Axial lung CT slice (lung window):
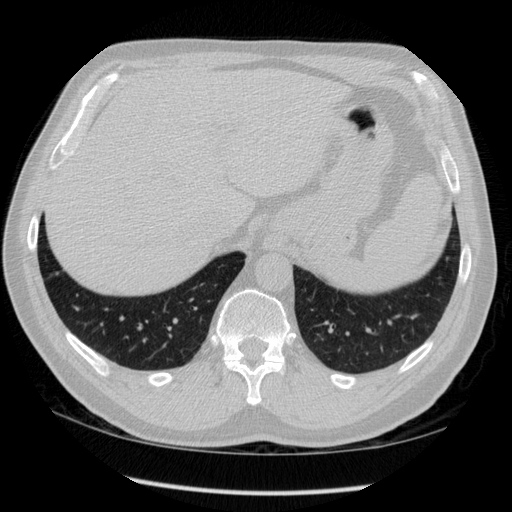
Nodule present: no